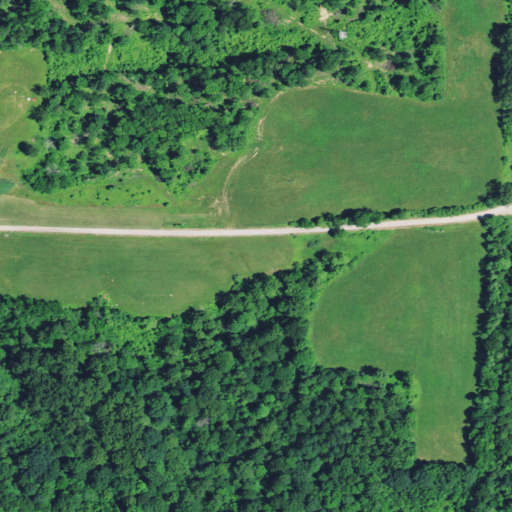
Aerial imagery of ridge(s) in Ohio named Fatler Ridge containing deciduous forest, pasture, open development, and low intensity development